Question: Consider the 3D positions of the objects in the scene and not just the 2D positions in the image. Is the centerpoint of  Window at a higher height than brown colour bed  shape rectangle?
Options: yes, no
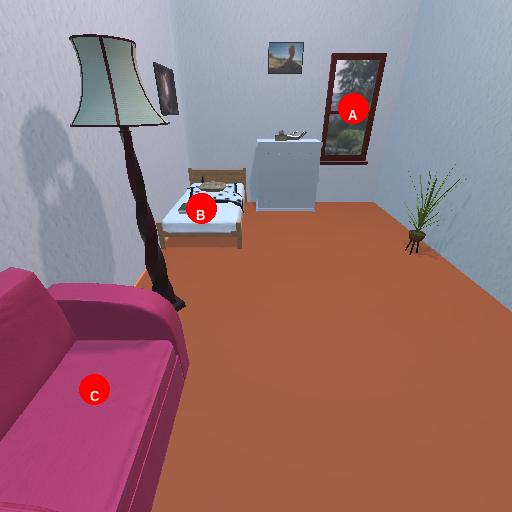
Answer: yes